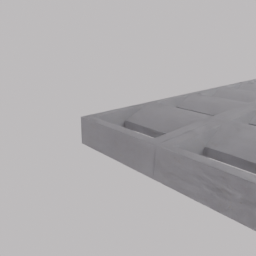
Label: architecture